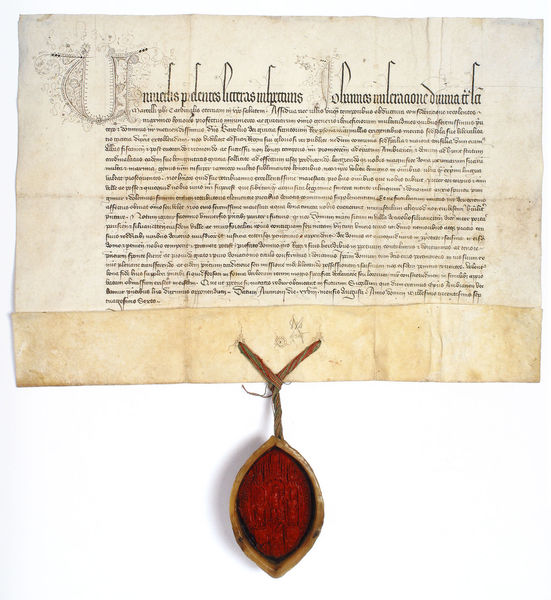
Titel: Der Kardinal Jean de La Grange schenkt sein Haus de Creil Karl V.
Institution: Paris, Archives nationales
Schlagwörter: holz, schmuck, schwarz, weiss, rot, beige, alt, band, falten, johannes, schnur, oval, schrift, papier, vergilbt, könig, gefaltet, wolle, text, buchstaben, initiale, überschrift, worte, original, intarsie, flecken, pergament, wappen, wachs, gotisch, brief, mittelalter, wichtig, zeilen, siegel, urkunde, bulle, lettern, sigel, dokument, latein, lateinisch, quelle, kalligraphie, felcken, majuskel, minuskel, goldene bulle